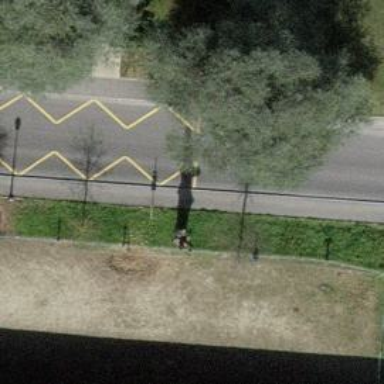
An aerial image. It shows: Asphalt sidewalk leading to public transport platform.